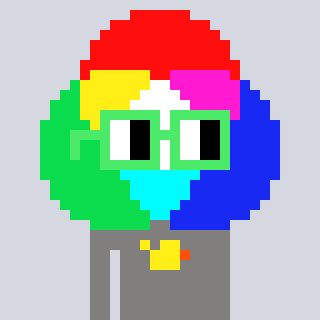
a pixel art character with square light green glasses, a color circle-shaped head and a bluegrey-colored body on a cool background